Question: When I try to unpublish and delete a page, Tridion throws a 'The item is published. Unable to delete Page.' error and refuses to delete it.
I confirmed that the files were successfully unpublished from both targets and the unpublish jobs showed up marked 'Successful' in the Publish Queue.
In the CM database tables, it looks like there are additional entries in the ITEM_STATES and PUBLISH_STATES tables associated with that page ID. These additional rows have STATE = 1 (which I'm guessing means published) and COMPONENT_TEMPLATE_REF_ID = NULL. Here is how it appears in SQL, AFTER unpublishing:

We just upgraded to Tridion 2011 SP 1 from Tridion 2011, and it seemed to start after that conversion. We only publish from one publication. That publication has two targets (if that matters).
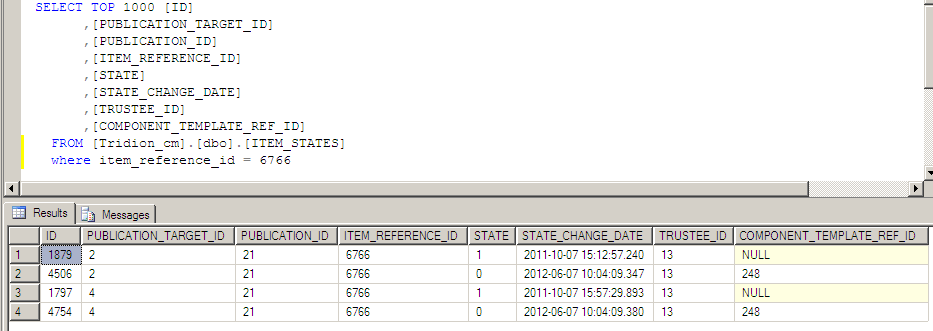
Answer: There is a known issue with SDL Tridion 2011 SP1. Please take a look at this hotfix: <URL>